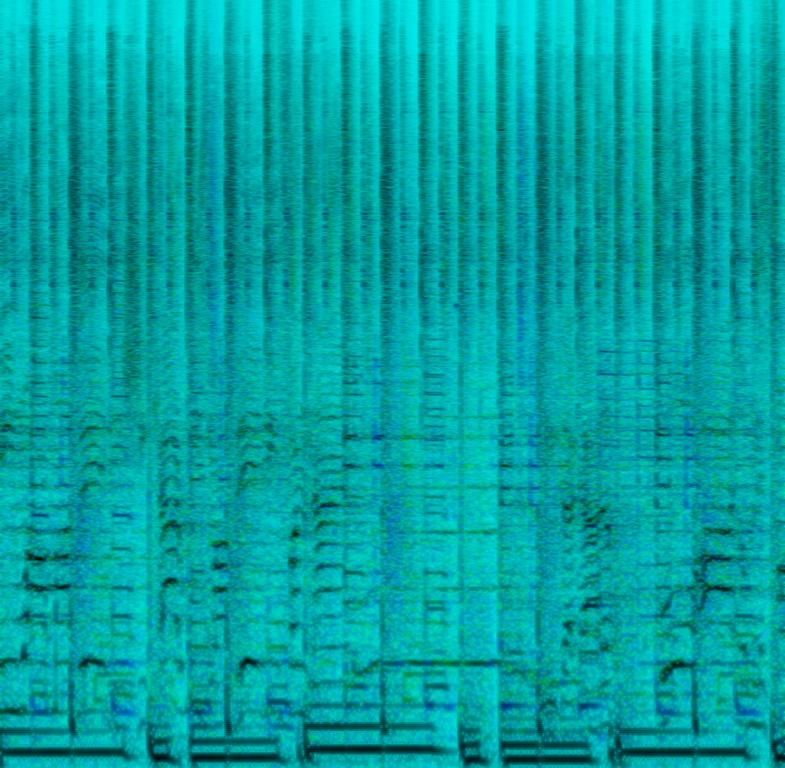
The drums and the e-bass are creating a reggae groove together with the e-guitar that is playing on the offbeat and with a lot of ping pong delay that is jumping back and forth on both sides of the speakers. The male voice is singing and a shaker is playing panned to the right side of the speakers. This song may be playing at an alternative vegan restaurant with an outside terrace.